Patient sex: M
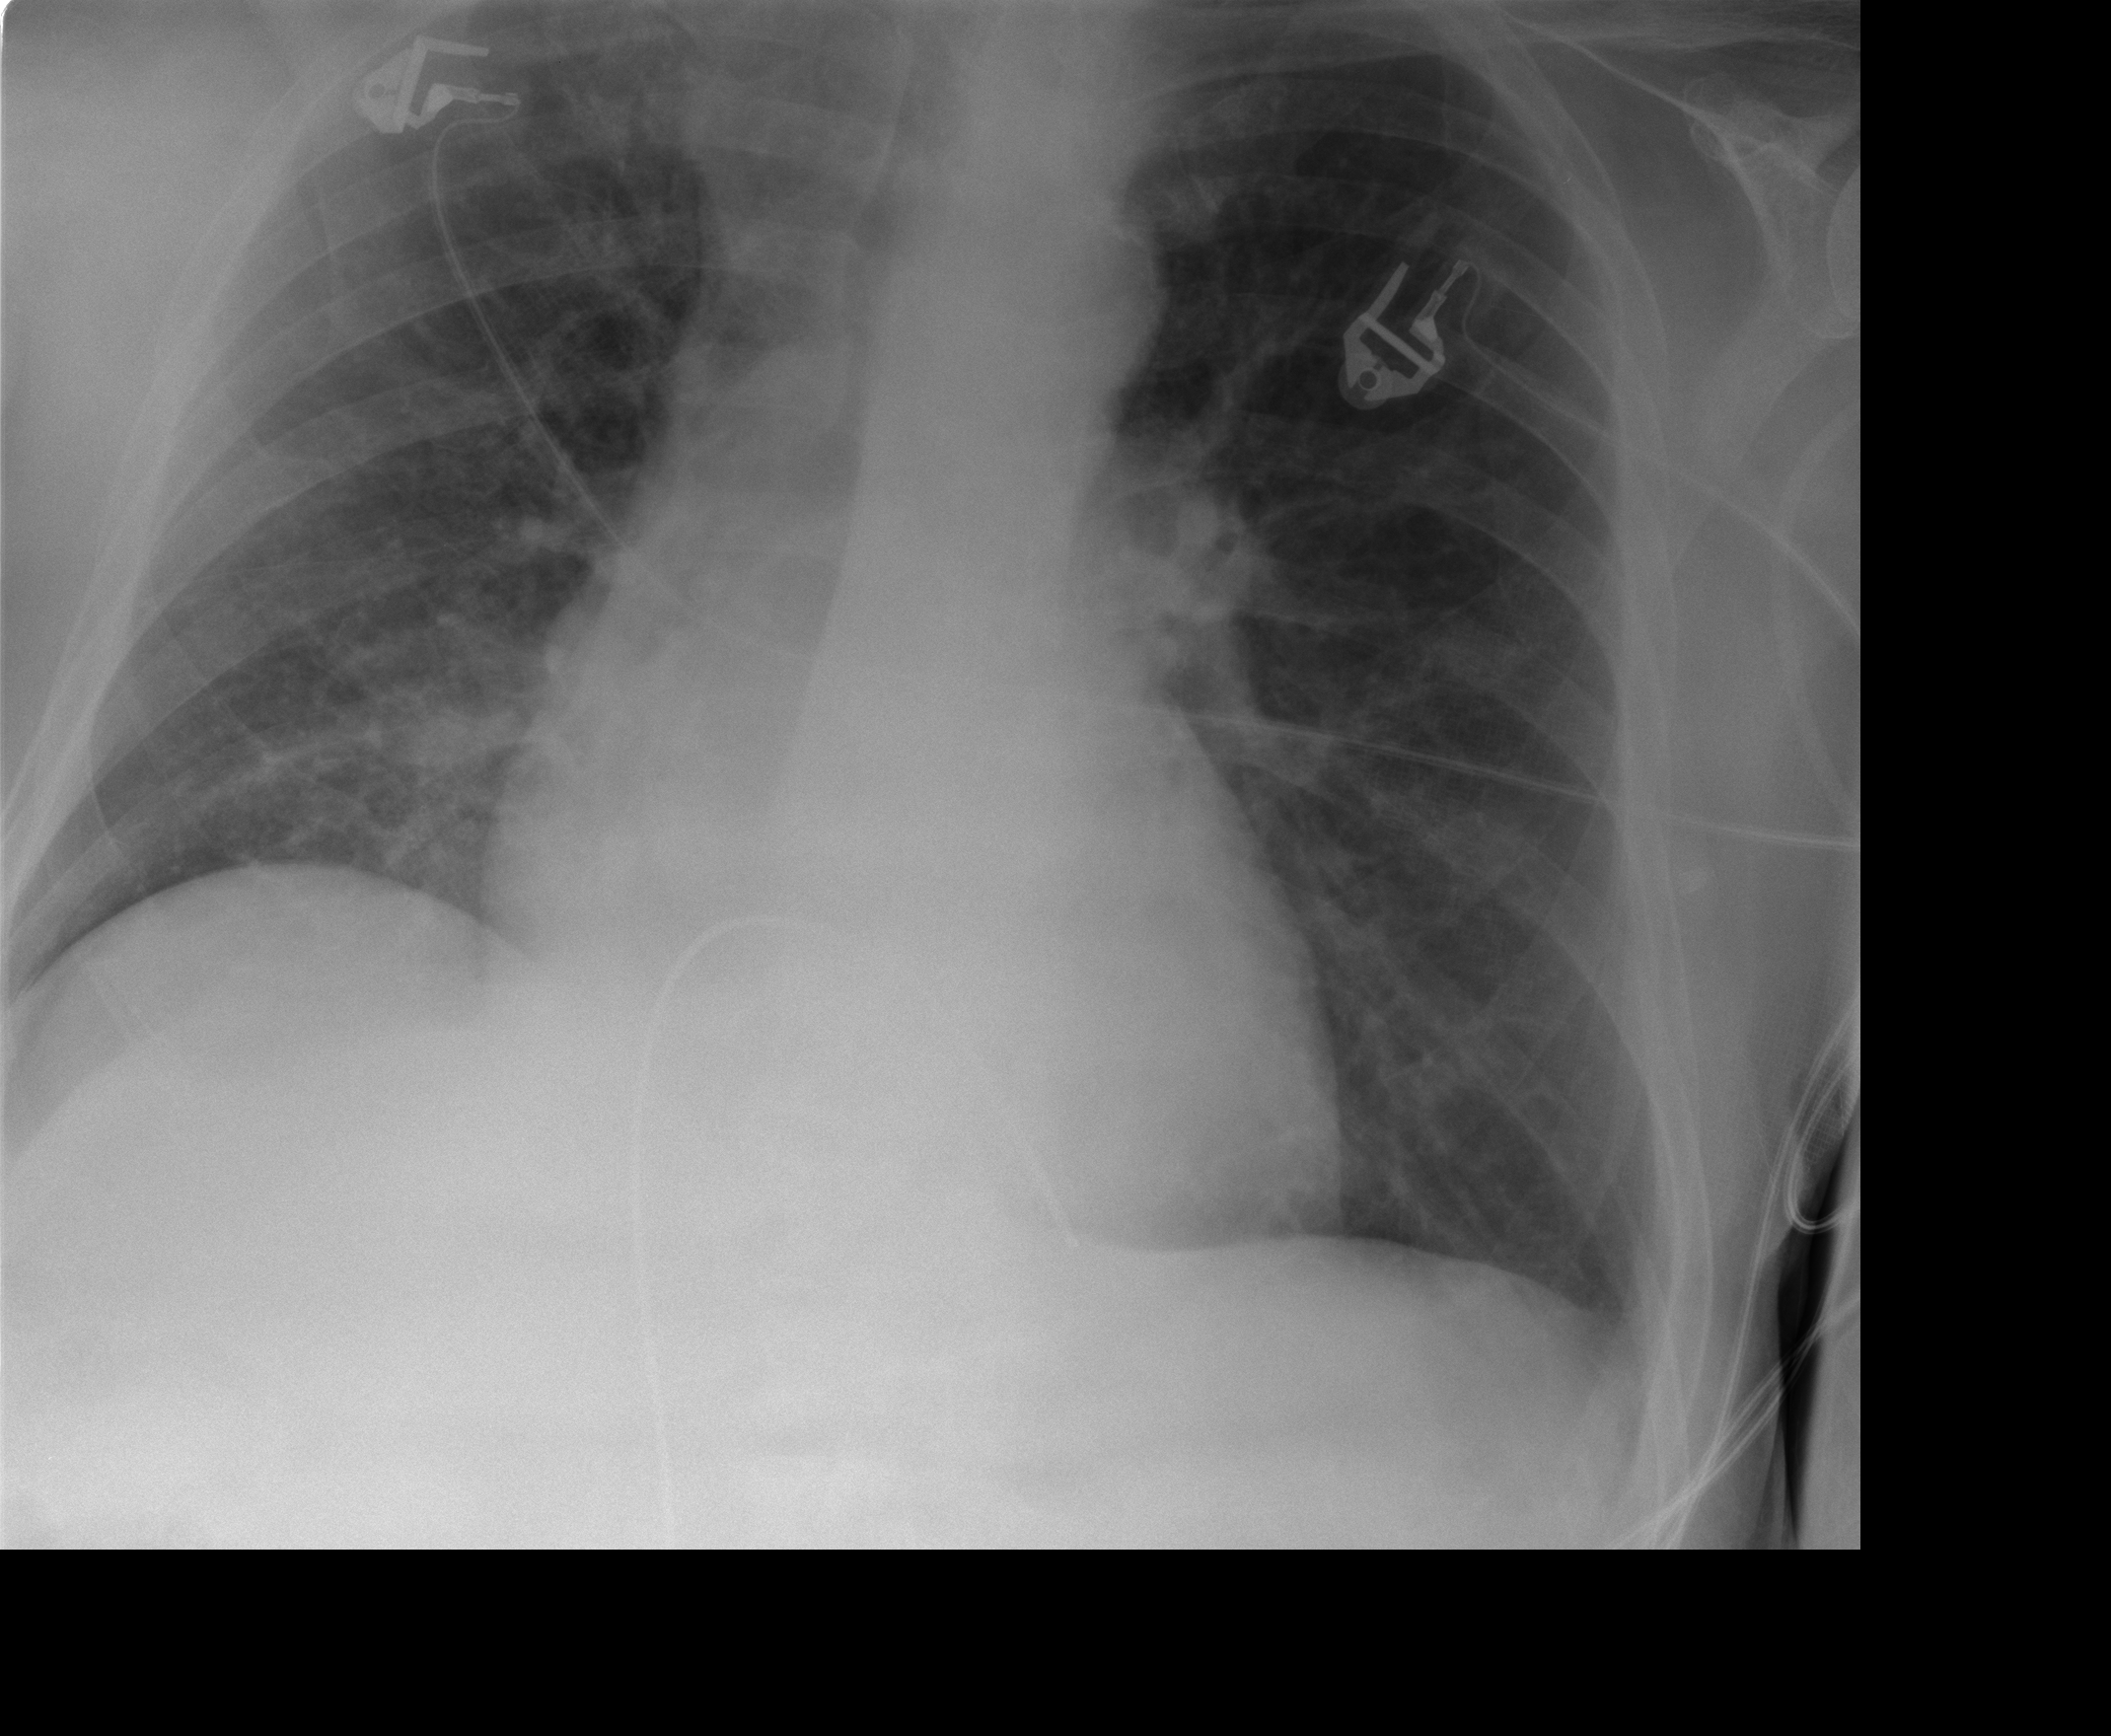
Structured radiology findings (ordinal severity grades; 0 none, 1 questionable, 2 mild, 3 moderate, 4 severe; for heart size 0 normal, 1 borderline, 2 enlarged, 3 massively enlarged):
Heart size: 2
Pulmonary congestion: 1
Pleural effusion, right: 0
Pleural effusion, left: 0
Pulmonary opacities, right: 1
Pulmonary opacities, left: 0
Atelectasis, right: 2
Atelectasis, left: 1